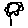
Label: flower